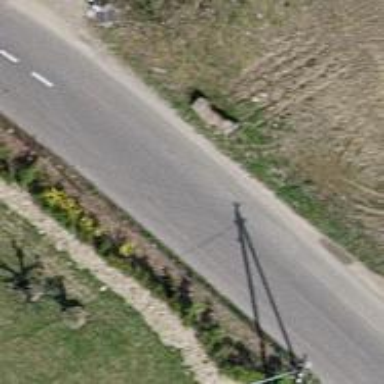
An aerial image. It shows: Tertiary road with no sidewalk.